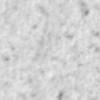
Label: no_change